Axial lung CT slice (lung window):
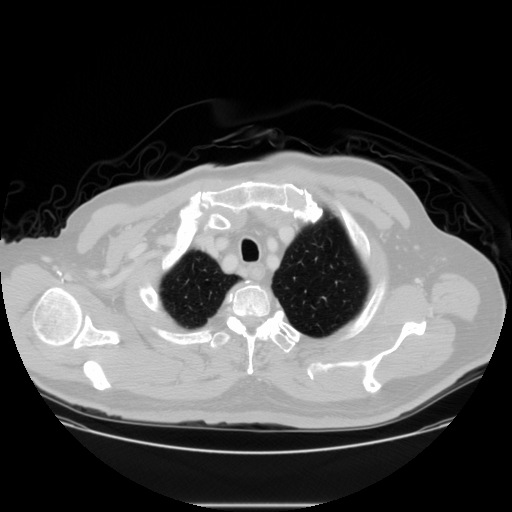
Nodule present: no